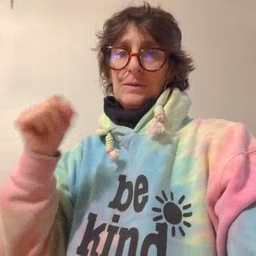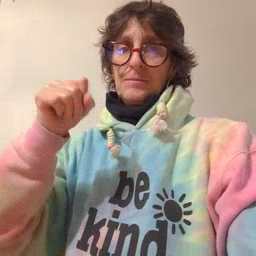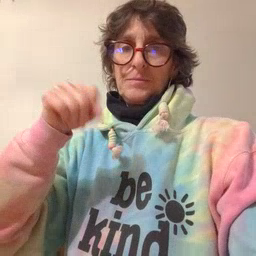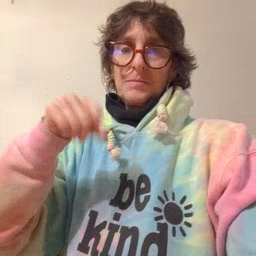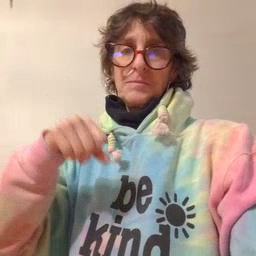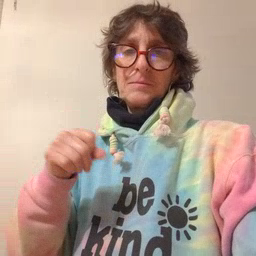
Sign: yes